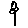
Label: flower